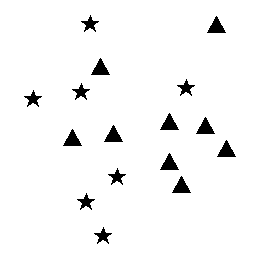
Squares: 0
Triangles: 9
Stars: 7
Total shapes: 16